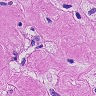
Metastatic tissue present: yes